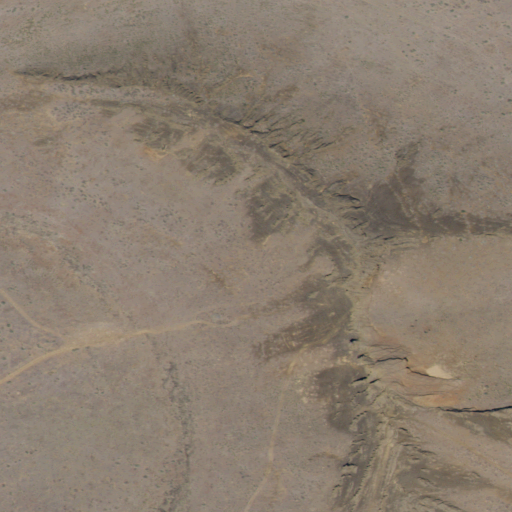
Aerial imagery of mountain in Idaho named Split Butte containing shrub and grassland